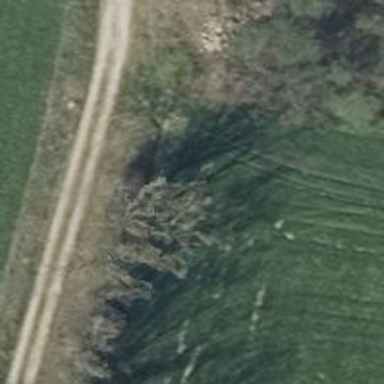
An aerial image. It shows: Row of deciduous broadleaved trees.